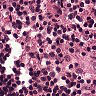
Metastatic tissue present: no